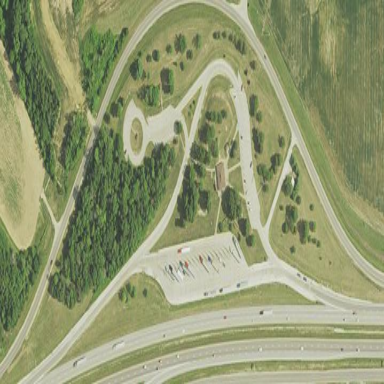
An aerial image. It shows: Rest area on the road.